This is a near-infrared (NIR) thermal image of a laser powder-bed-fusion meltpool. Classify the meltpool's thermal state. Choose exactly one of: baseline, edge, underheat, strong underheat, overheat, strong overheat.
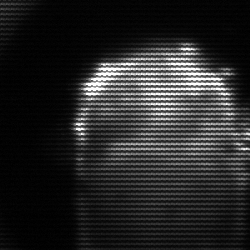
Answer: baseline